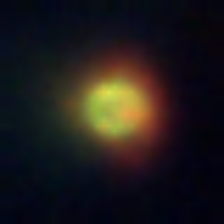
Taxon: NanoPlankton
Group: Other